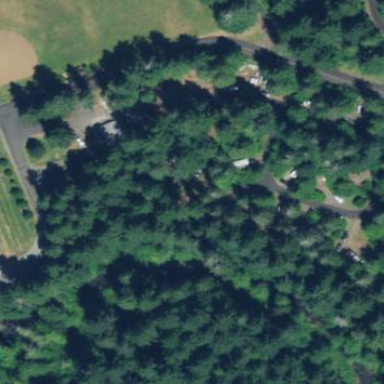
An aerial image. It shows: Campsite designated for tourism.